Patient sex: M
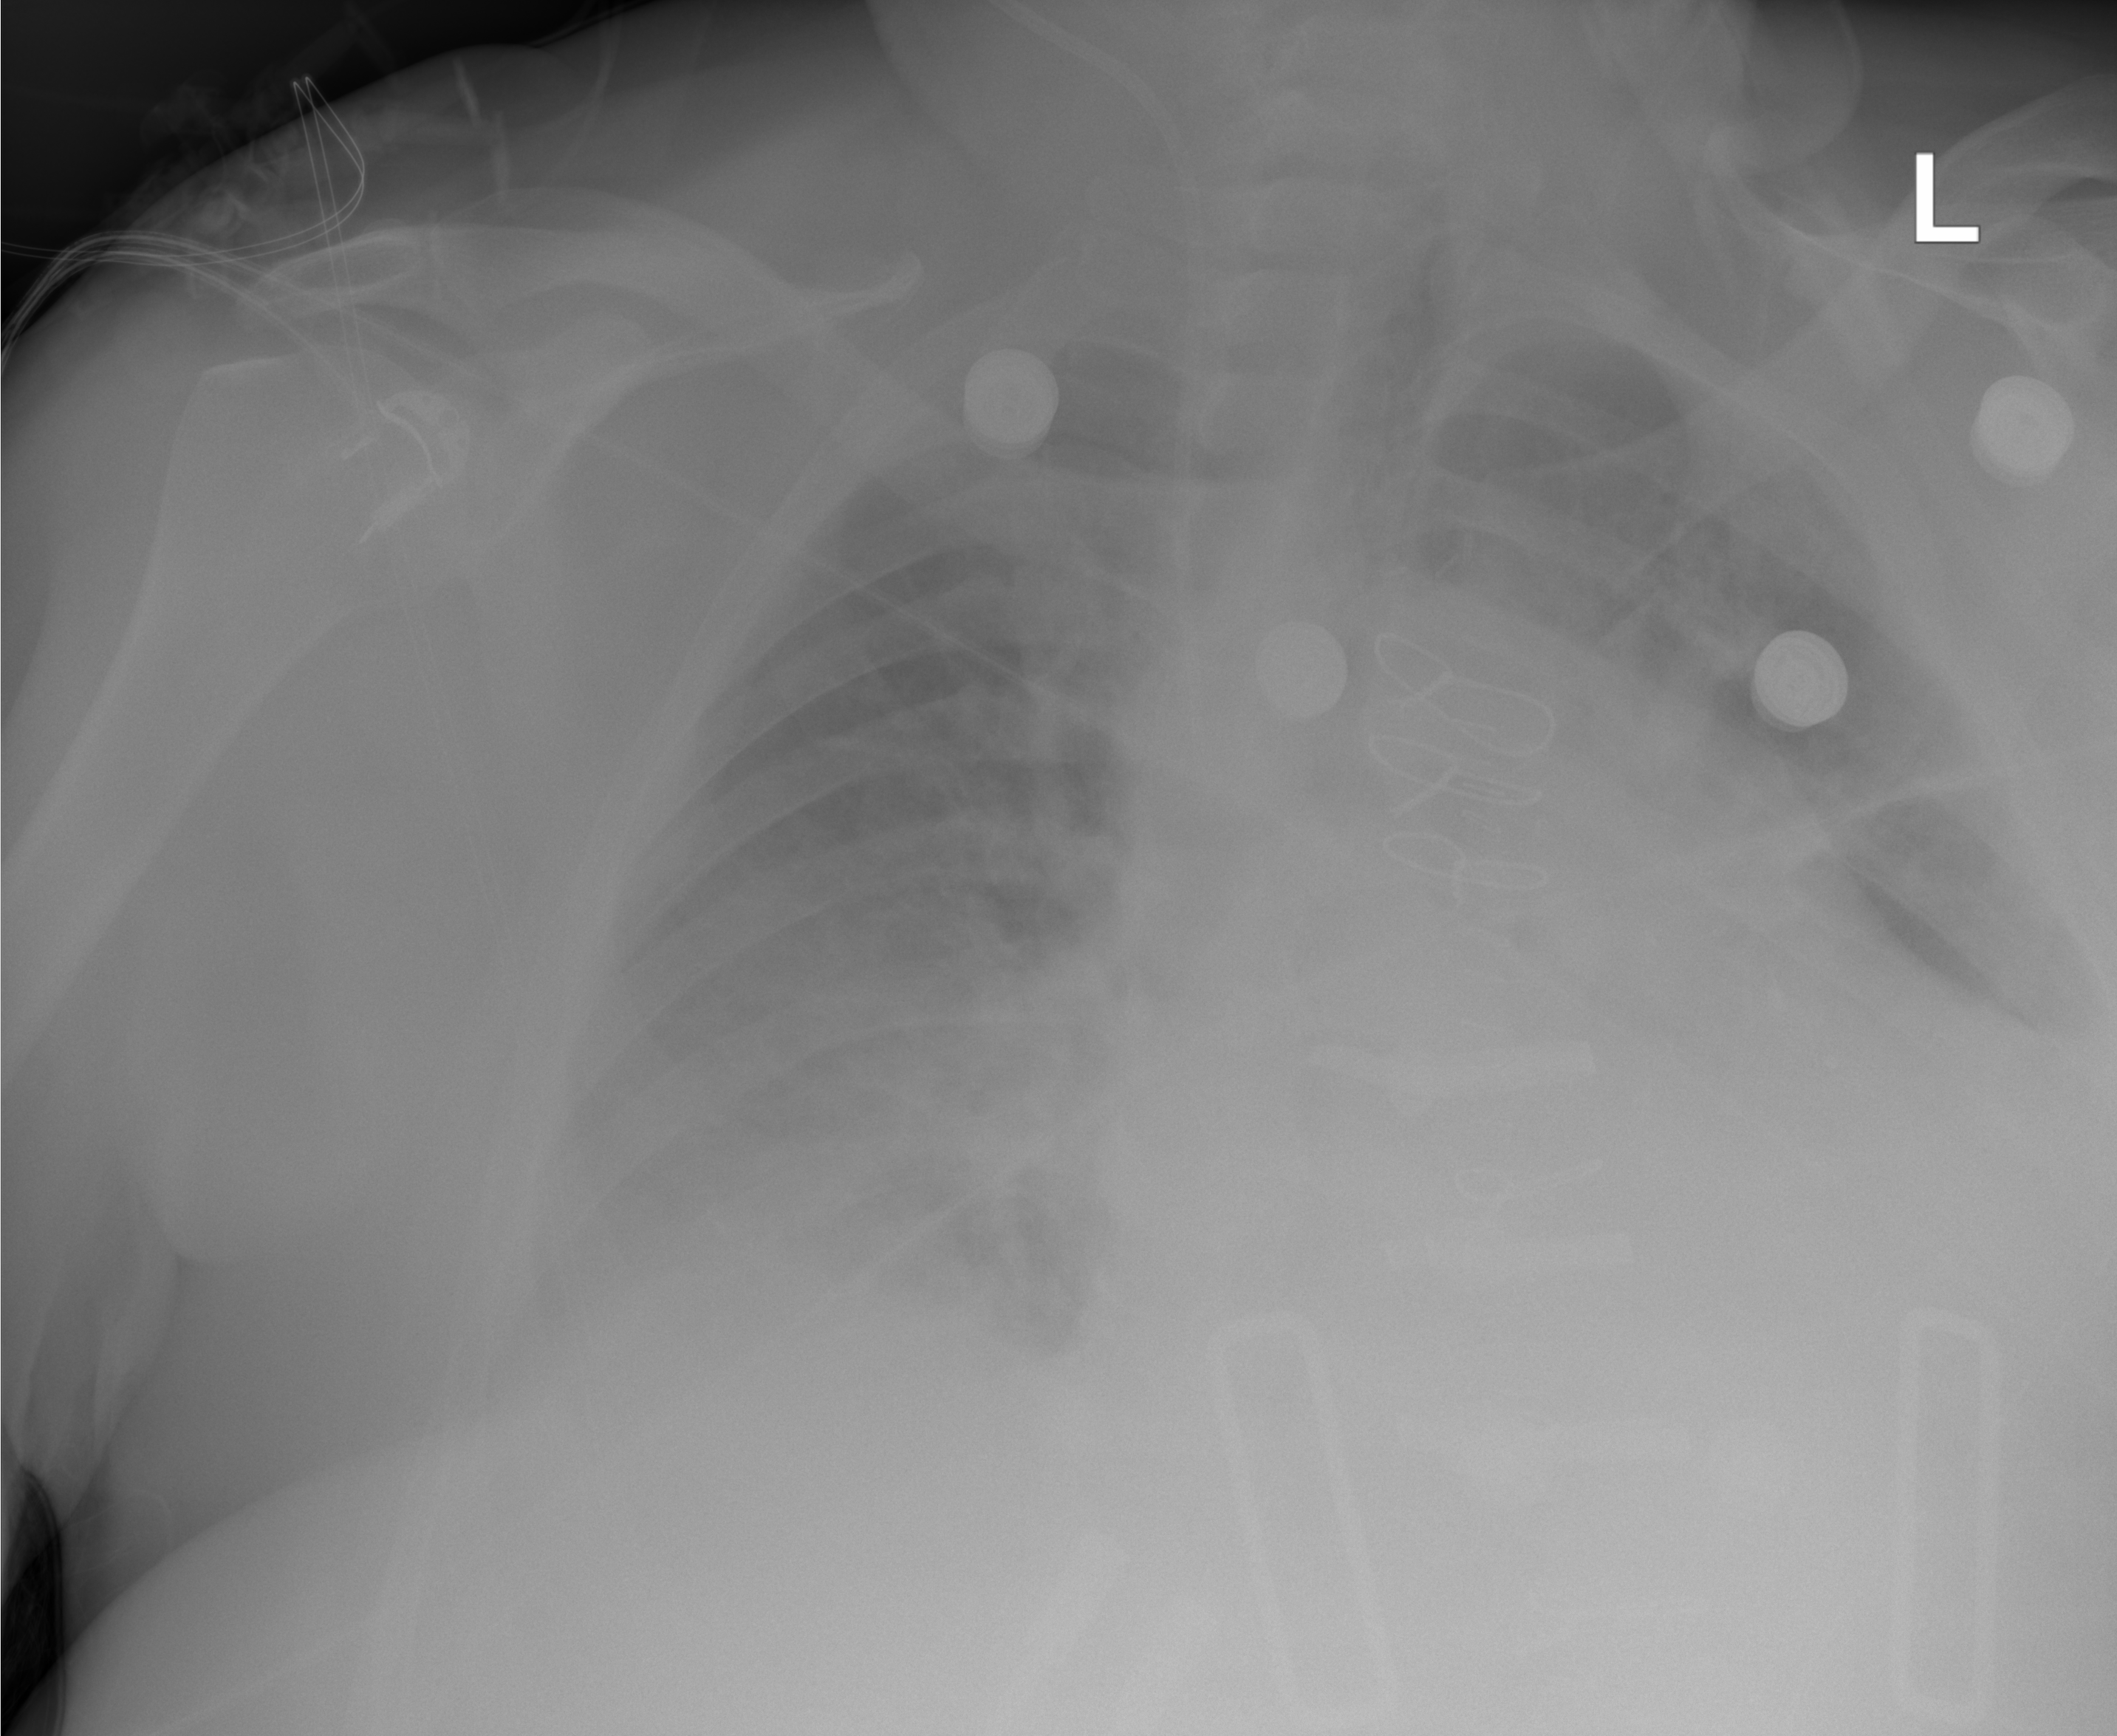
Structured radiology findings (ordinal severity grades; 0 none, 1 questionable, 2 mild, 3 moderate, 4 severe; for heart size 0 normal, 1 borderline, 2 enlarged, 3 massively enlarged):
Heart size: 3
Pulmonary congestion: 3
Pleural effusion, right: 3
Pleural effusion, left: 2
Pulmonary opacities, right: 2
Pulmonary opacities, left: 2
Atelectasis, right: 2
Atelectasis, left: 2